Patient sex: M
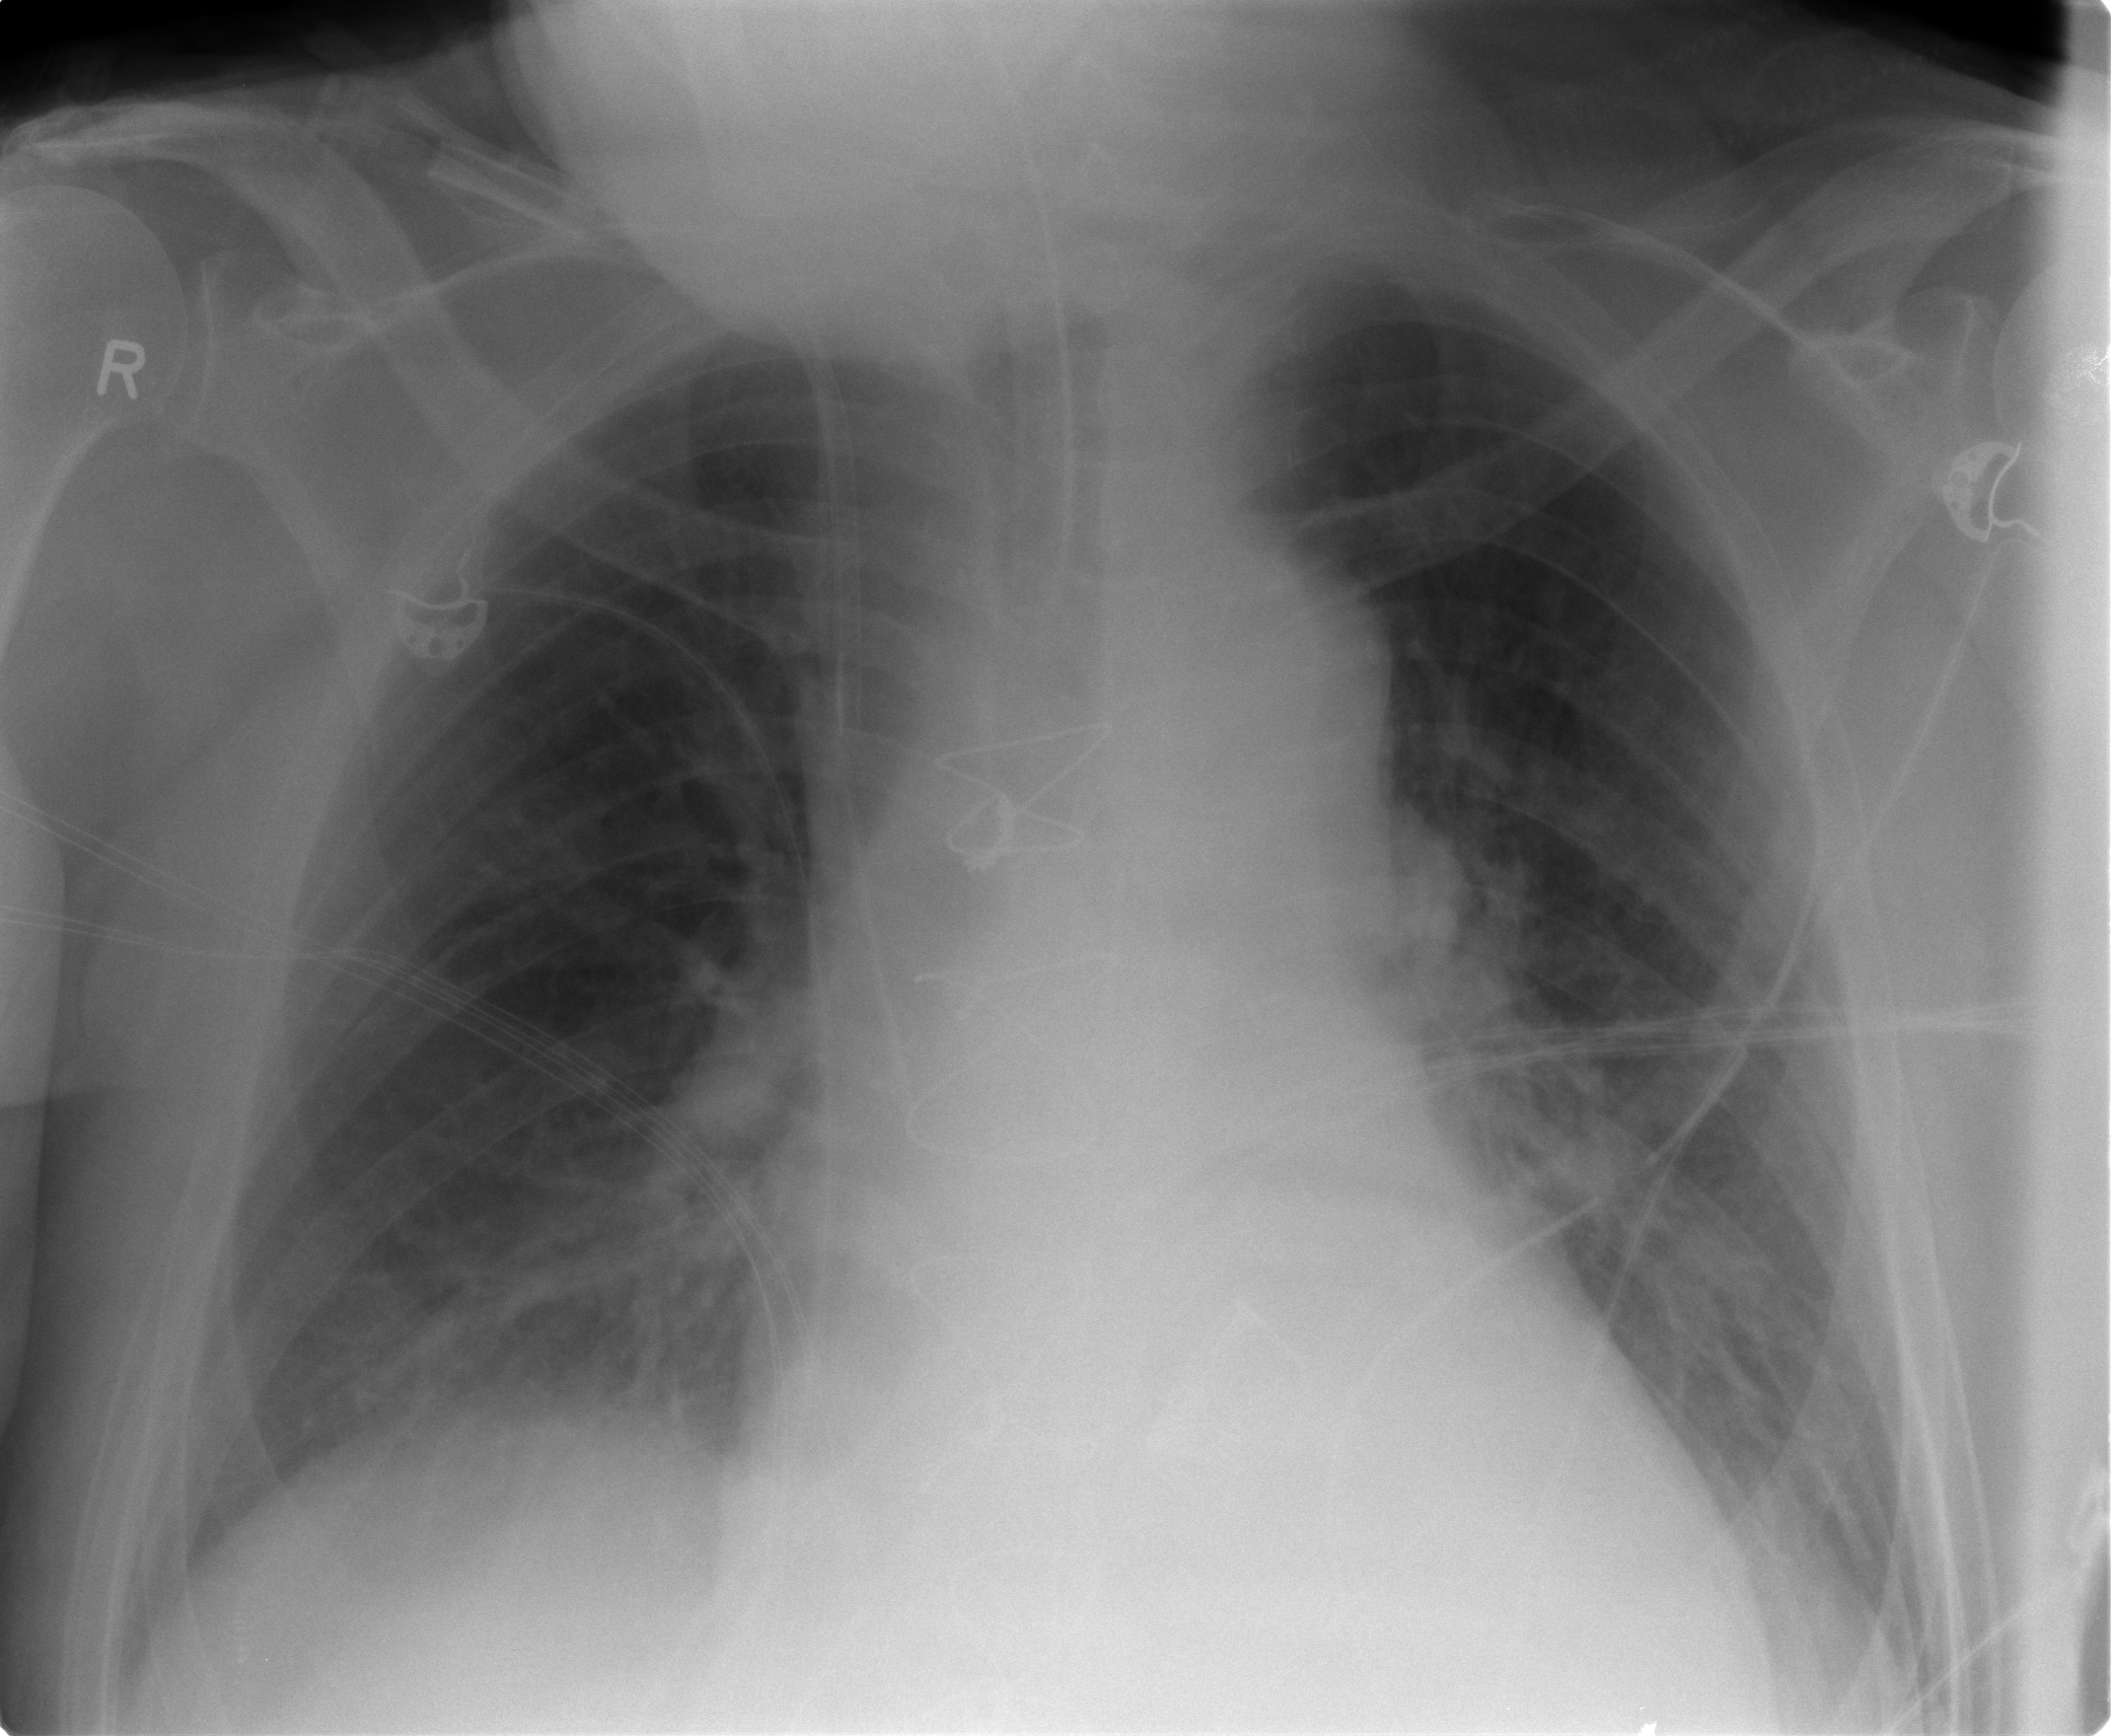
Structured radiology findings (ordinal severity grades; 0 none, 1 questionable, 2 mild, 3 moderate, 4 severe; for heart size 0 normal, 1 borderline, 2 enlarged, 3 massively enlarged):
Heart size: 2
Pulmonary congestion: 2
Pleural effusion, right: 2
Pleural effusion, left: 2
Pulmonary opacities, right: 0
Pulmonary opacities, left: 0
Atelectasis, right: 2
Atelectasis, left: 2